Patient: sex M, age 80
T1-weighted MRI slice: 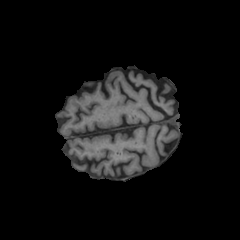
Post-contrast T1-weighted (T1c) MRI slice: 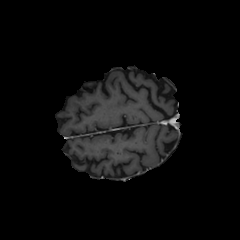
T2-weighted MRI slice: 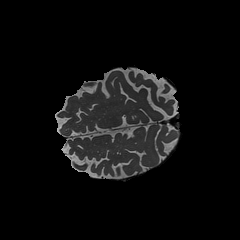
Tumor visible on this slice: no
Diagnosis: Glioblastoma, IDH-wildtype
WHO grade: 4